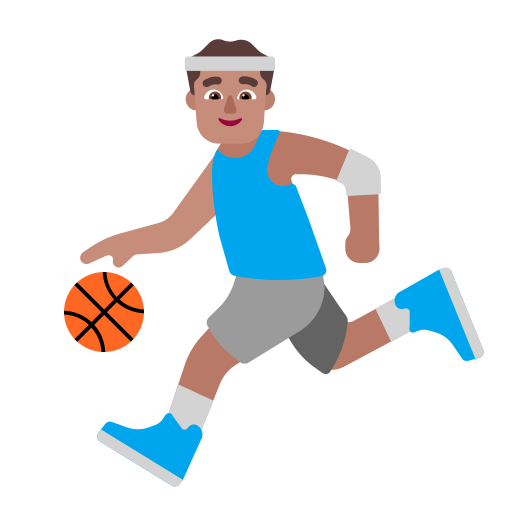
man bouncing ball flat